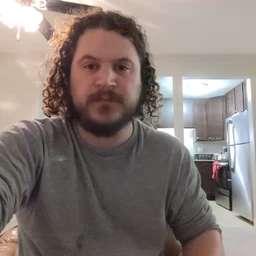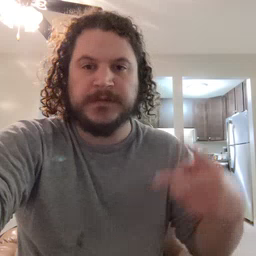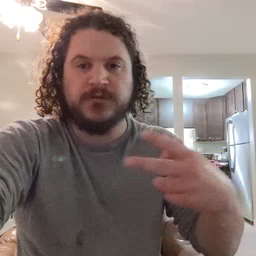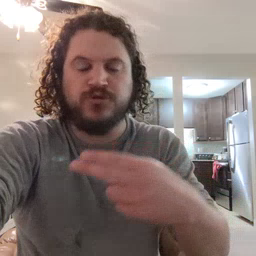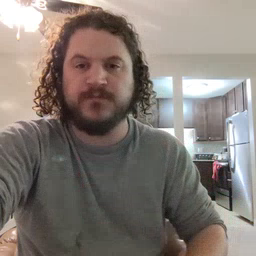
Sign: scissors